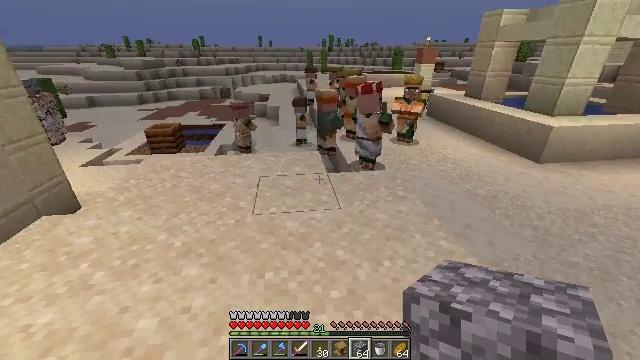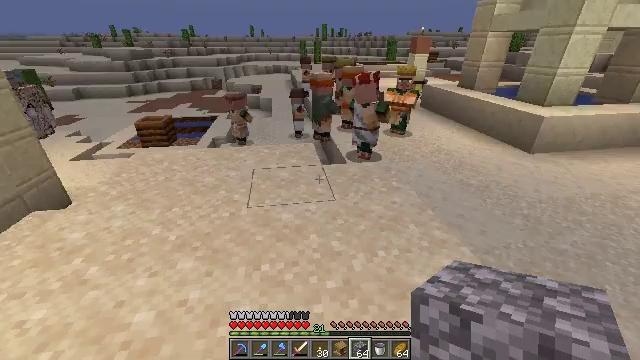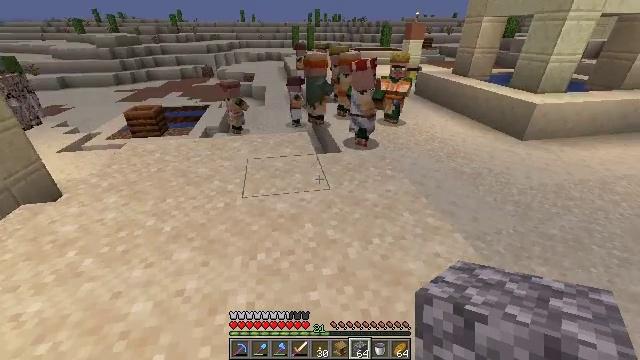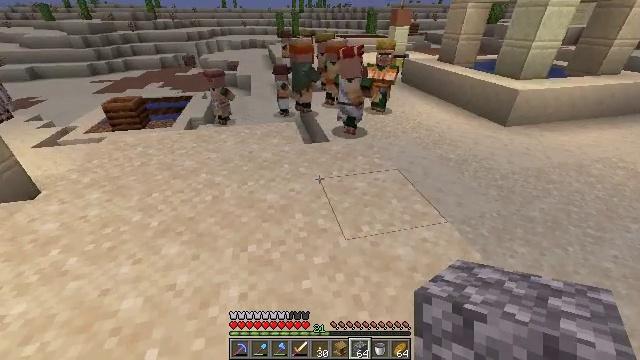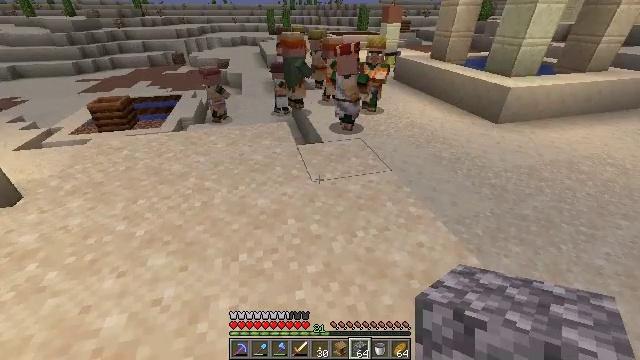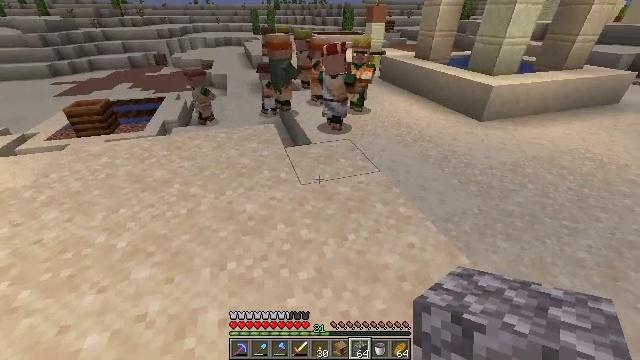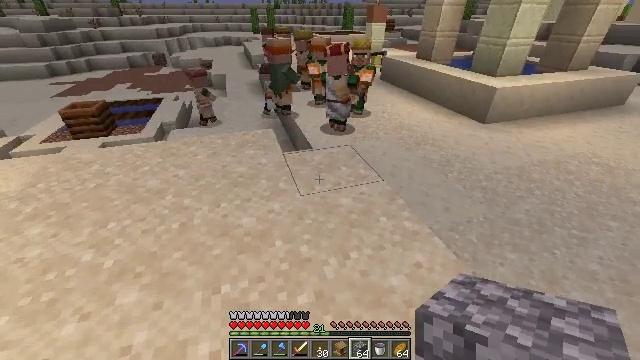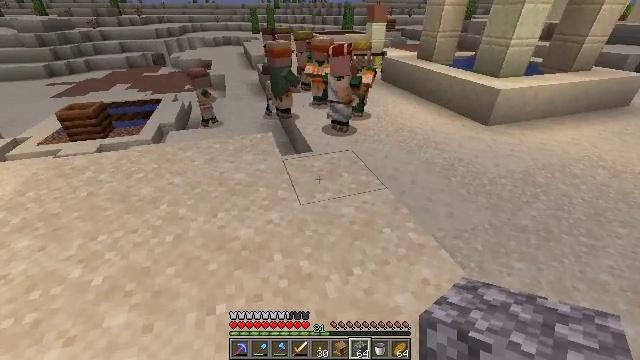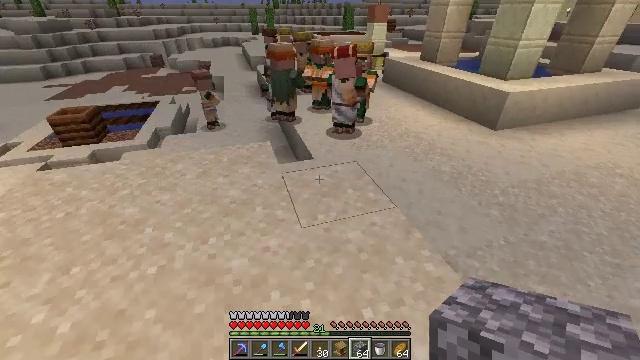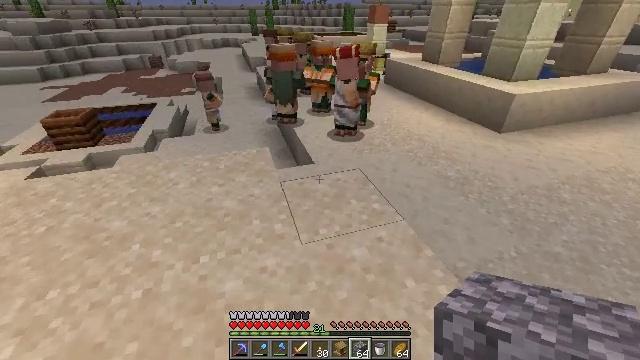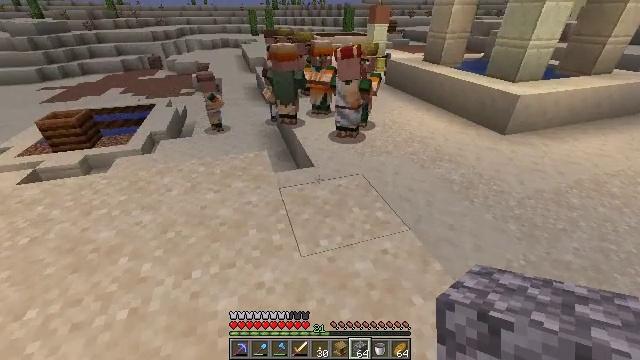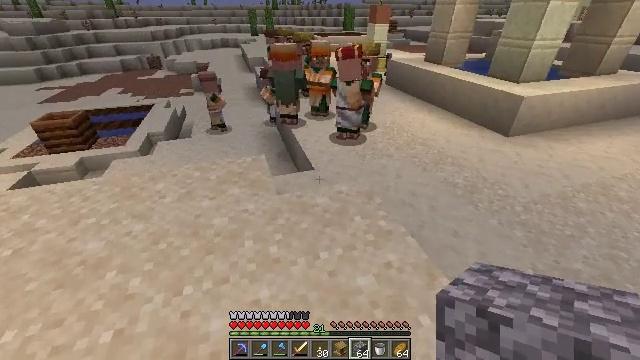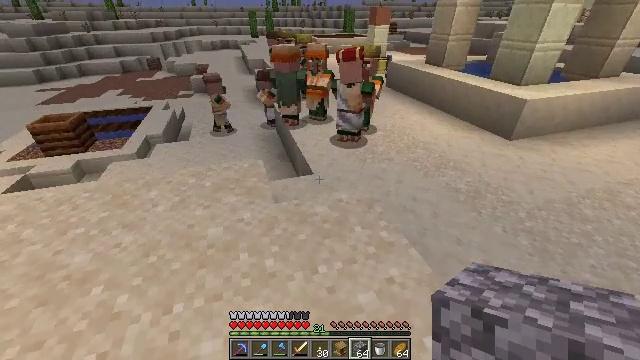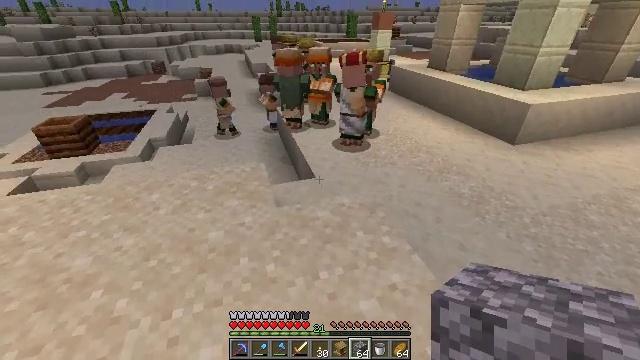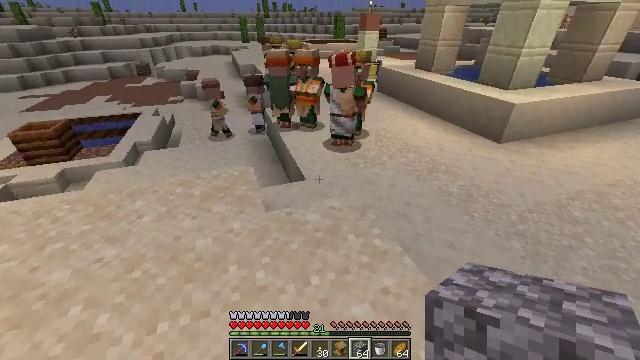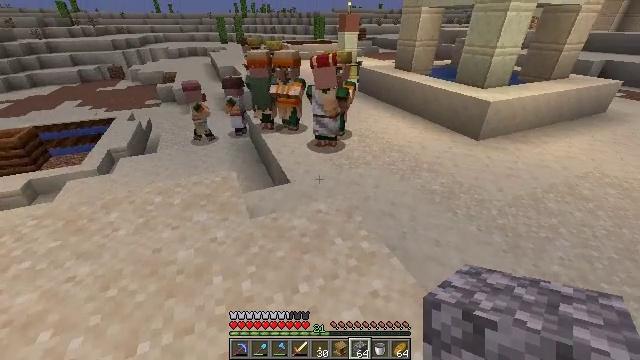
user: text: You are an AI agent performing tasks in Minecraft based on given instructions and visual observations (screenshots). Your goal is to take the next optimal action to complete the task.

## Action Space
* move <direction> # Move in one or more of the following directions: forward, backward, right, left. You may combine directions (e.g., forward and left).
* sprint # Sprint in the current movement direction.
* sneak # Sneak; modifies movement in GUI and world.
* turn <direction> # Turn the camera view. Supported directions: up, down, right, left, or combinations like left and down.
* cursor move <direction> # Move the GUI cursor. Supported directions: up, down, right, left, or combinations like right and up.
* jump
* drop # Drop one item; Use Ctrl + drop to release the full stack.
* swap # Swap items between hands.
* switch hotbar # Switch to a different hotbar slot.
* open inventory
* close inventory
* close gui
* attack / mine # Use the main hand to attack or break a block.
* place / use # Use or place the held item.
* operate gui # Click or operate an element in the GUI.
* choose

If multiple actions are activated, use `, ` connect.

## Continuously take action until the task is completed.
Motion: motion action
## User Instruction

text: Dig up the smooth sandstone block.
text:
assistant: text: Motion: turn right and down
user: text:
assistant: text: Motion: turn right and down
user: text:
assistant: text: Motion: turn right and down
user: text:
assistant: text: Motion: move forward, turn right
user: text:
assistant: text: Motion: move forward, turn right
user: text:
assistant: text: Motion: move forward
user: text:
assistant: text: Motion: move forward
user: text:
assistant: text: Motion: move forward
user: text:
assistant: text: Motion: move forward
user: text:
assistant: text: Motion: move forward
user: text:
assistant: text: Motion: no_op
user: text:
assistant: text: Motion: no_op
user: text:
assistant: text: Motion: no_op
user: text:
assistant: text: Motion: turn right
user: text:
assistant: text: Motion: move forward, turn right
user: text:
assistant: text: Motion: move forward, turn right
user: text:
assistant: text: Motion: move forward, turn right
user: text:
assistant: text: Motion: move forward
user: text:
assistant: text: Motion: move forward
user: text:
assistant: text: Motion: move forward
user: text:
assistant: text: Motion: move forward
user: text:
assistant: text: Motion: no_op
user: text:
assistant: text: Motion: no_op
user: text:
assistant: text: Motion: no_op
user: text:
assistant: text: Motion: no_op
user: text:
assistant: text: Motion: no_op
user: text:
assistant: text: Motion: no_op
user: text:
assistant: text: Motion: no_op
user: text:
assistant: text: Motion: no_op
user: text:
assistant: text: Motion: no_op